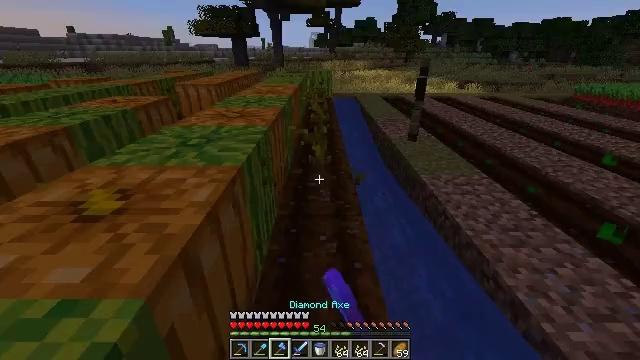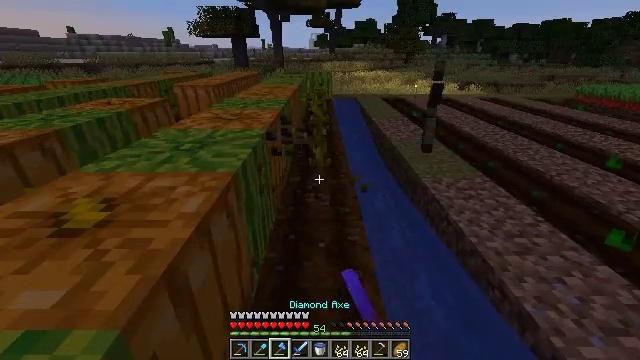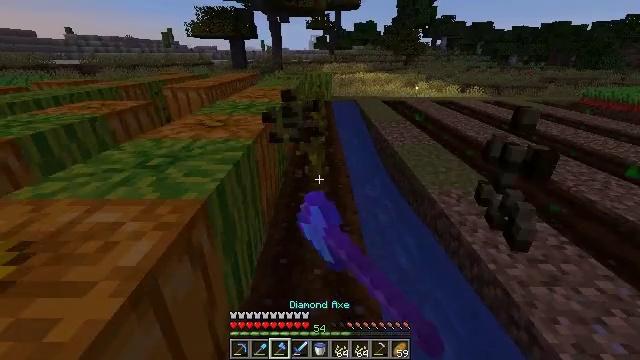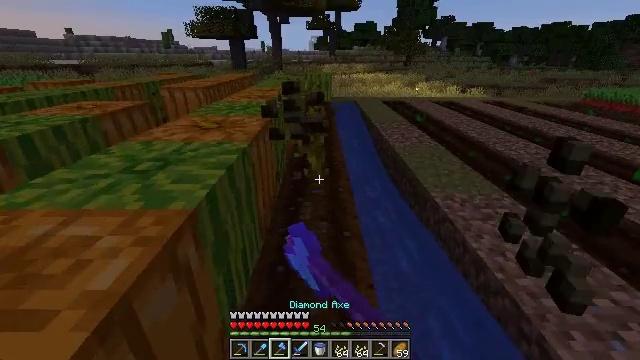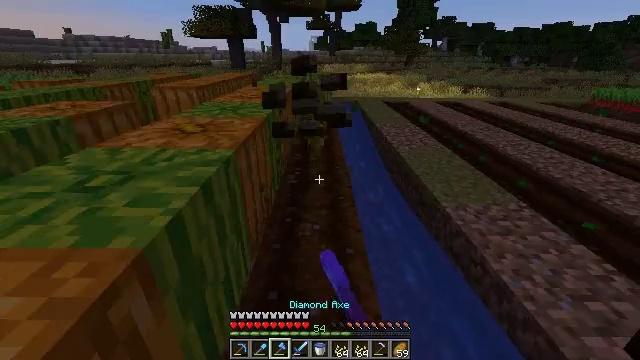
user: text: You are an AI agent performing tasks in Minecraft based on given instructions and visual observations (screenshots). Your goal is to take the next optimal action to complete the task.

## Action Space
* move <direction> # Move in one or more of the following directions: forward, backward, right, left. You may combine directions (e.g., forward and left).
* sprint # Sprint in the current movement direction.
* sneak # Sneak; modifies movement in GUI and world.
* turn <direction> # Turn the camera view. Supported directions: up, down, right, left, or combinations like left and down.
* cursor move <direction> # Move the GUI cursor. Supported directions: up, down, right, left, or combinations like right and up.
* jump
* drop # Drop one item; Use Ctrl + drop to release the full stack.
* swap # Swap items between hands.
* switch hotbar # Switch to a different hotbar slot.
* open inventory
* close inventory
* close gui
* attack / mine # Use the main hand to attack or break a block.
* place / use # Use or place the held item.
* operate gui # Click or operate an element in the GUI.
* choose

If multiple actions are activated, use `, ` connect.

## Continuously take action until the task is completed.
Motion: motion action
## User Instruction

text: Clear the melon stem from the farmland.
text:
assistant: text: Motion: move forward, attack / mine
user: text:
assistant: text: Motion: move forward, attack / mine
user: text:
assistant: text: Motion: move forward, attack / mine
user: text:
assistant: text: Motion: move forward, attack / mine
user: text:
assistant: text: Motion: attack / mine